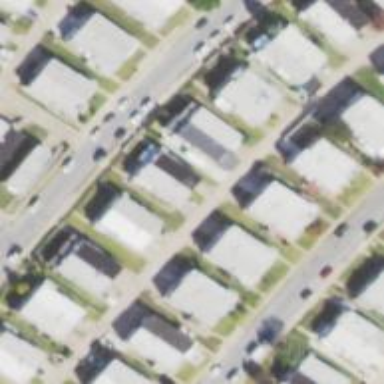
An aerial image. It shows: Alley classified as service road.